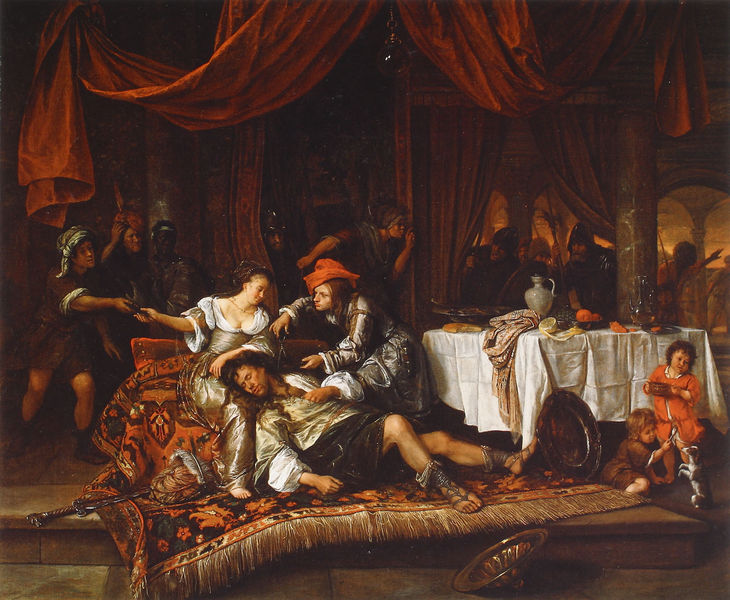
Titel: Samson und Delila
Künstler: Jan Steen
Institution: Los Angeles, County Museum of Art
Schlagwörter: gemälde, hand, mann, schlaf, weiß, frauen, menschen, ausschnitt, frau, hut, kleid, männer, raum, szene, säule, tisch, zimmer, hund, obst, rot, fest, gesellschaft, teppich, betrunken, gelage, trinken, mord, tod, tot, hände, tischdecke, tischtuch, vorhang, gewand, haare, decke, innen, kind, kinder, amphore, krug, vase, orangen, schlafend, ölgemälde, essen, gardine, vorhänge, spielen, kraft, dekor, podest, schoß, geben, raub, schwert, abschneiden, pfanne, schla, rauben, samson